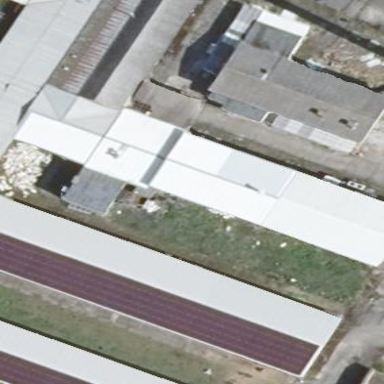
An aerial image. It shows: Gabled roof farm auxiliary building with the roof oriented along its length.